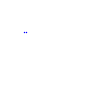
Particle: proton